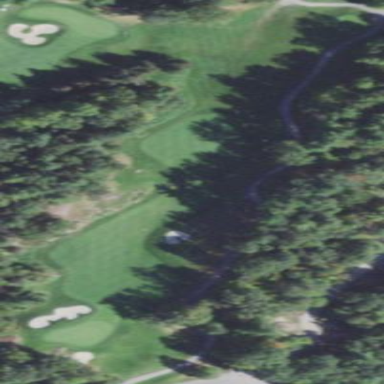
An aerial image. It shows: Area of rough grass used for golf.